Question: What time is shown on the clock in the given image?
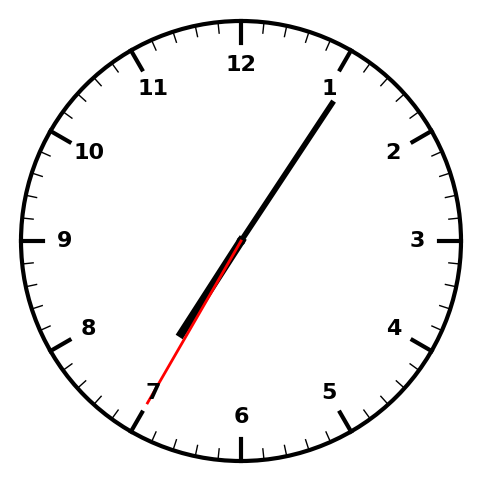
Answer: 07:05:35